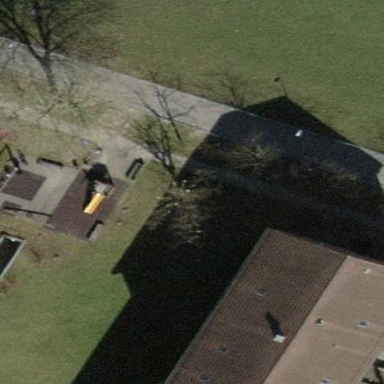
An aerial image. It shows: Building with pitched roof.